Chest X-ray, PA view. Patient: 54 years old, sex M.
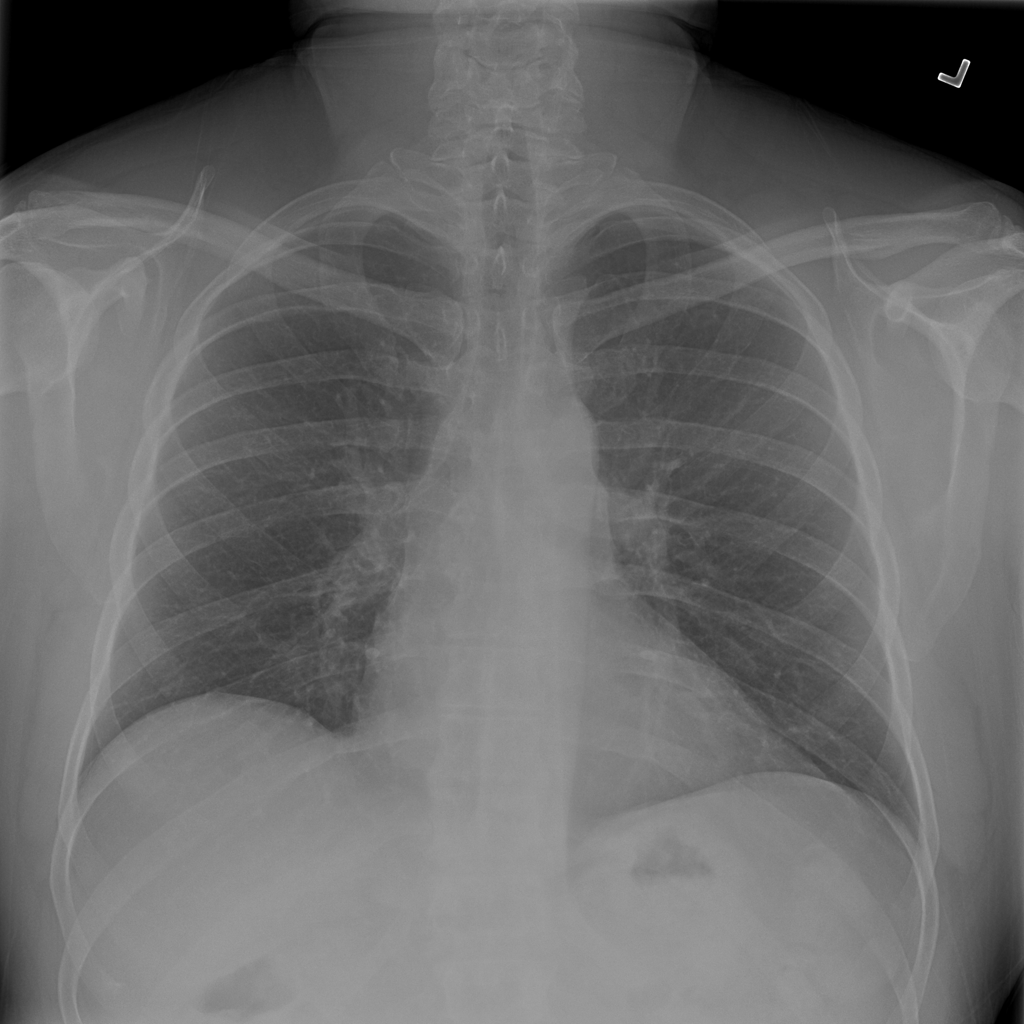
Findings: No Finding